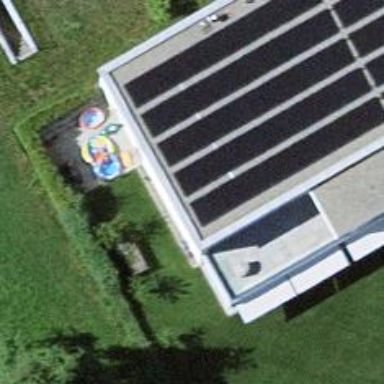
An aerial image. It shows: Solar power generator.